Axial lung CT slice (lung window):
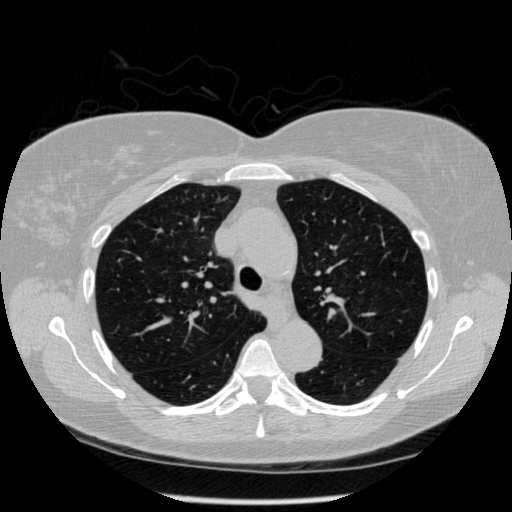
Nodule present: no